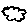
Label: cloud